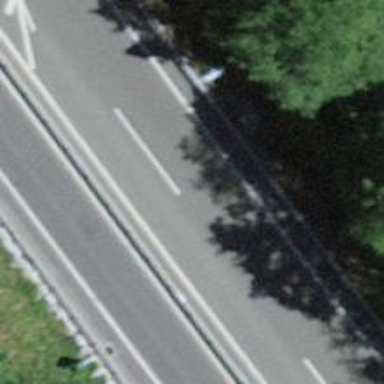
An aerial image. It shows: Trunk highway.